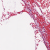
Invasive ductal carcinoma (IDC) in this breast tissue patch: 0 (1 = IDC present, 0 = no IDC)